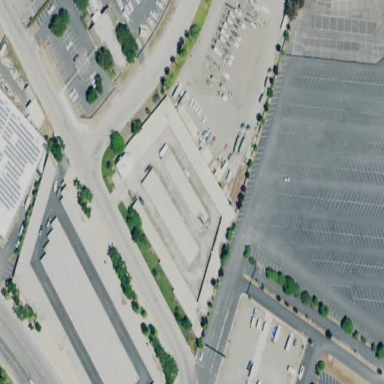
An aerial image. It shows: Storage rental shop.